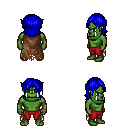
a pixel art fantasy rpg character, male body template, orc, green skin, brown tattered cape, red pants, blue long bangs hairstyle, four views (front, back, left, right), 2x2 character sprite sheet, small pixel art, hard edges, no anti-aliasing